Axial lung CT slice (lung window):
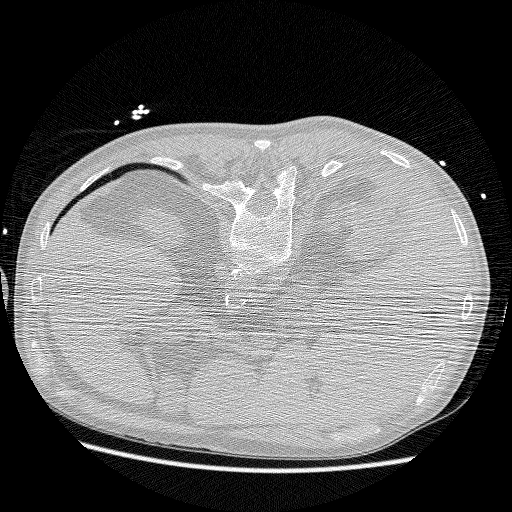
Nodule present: no